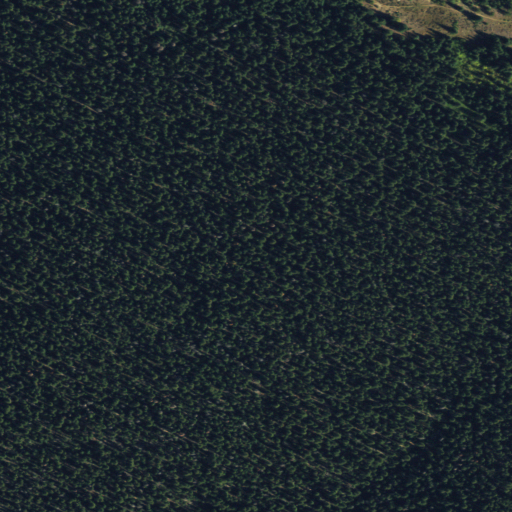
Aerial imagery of mountain in Colorado named Bandit Peak containing evergreen forest and mixed forest